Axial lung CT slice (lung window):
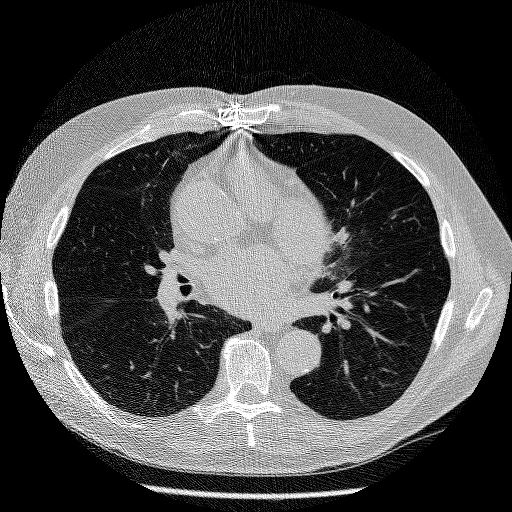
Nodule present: no